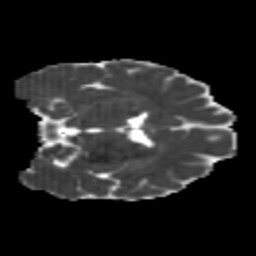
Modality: MD
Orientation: coronal
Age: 24
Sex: male
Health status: healthy
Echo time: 0.074 s